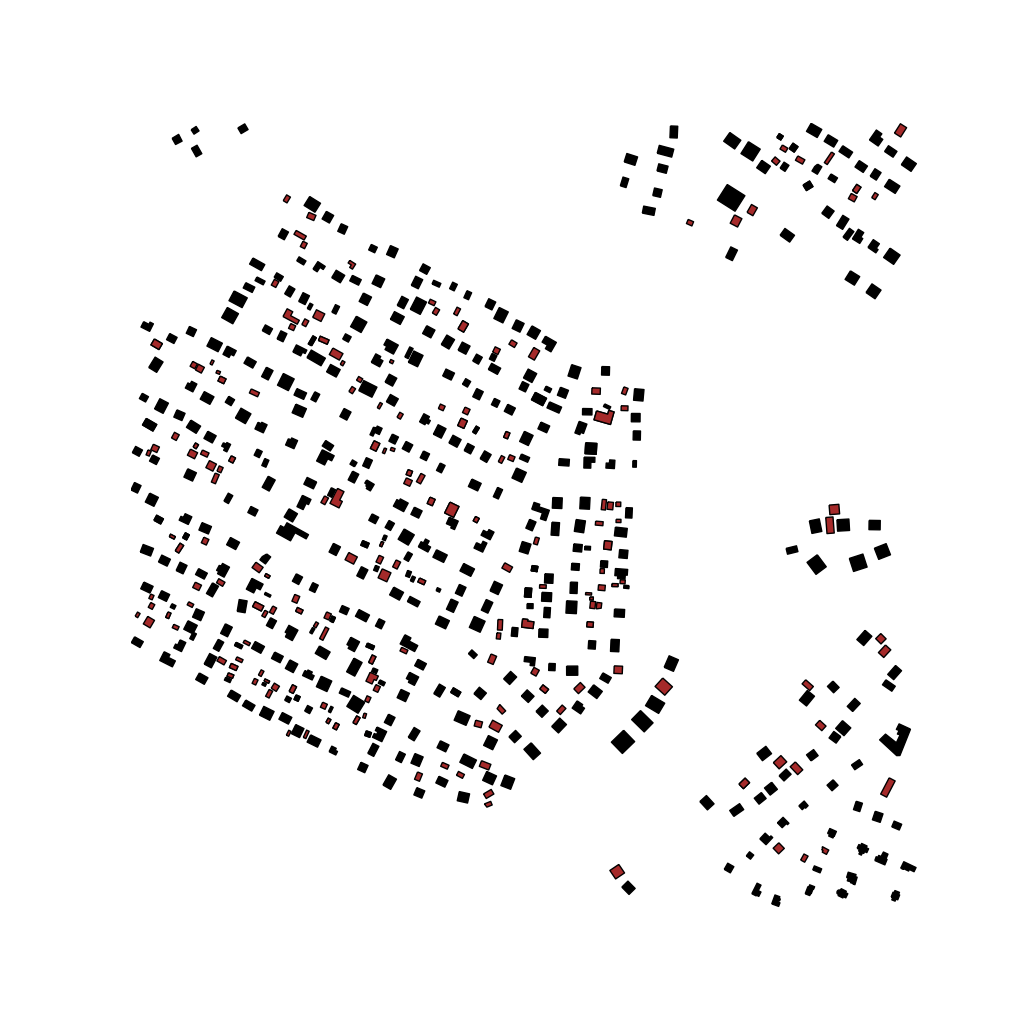
Tags: overhead vector_map, agriculture, industrial, recreation, residential, transport, individual_rise, low_rise, density_1, Building, Facility, 1.0 km²